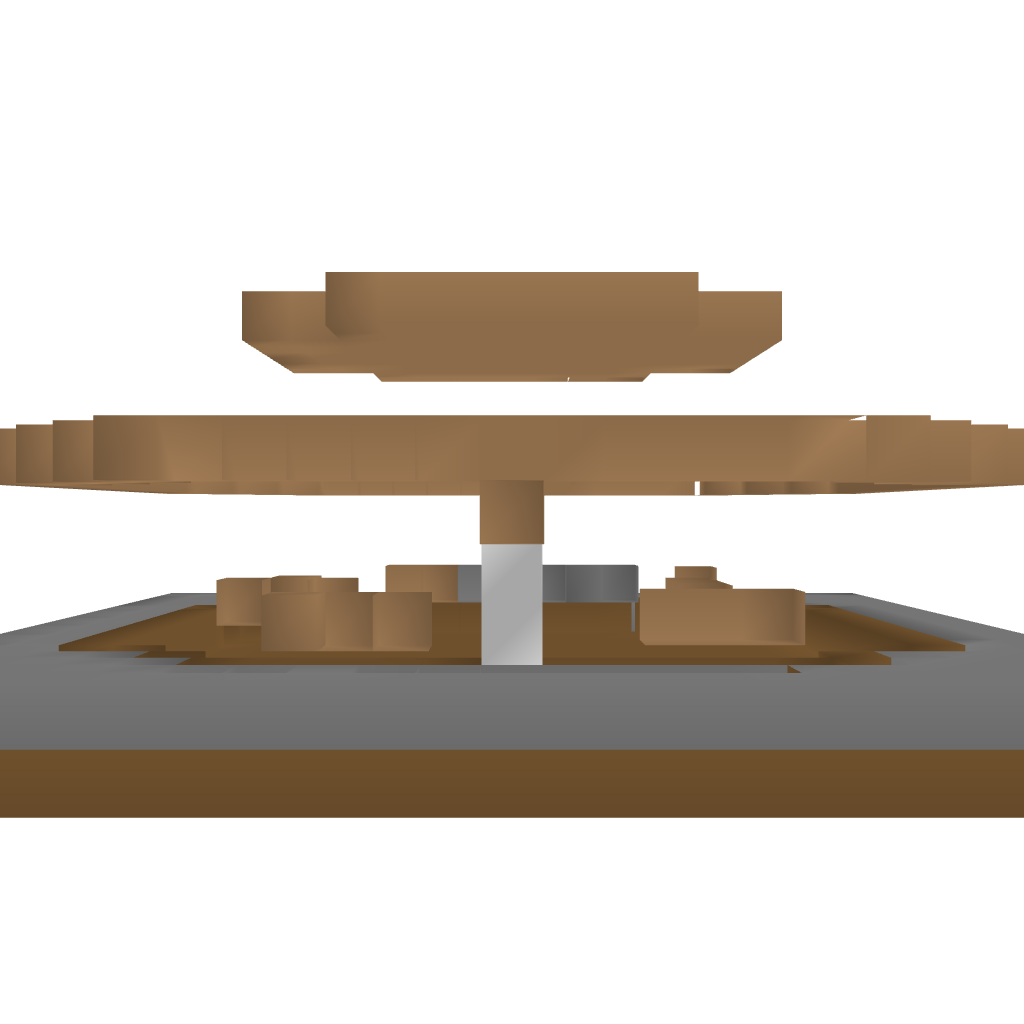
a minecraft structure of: Minestore bad low quality